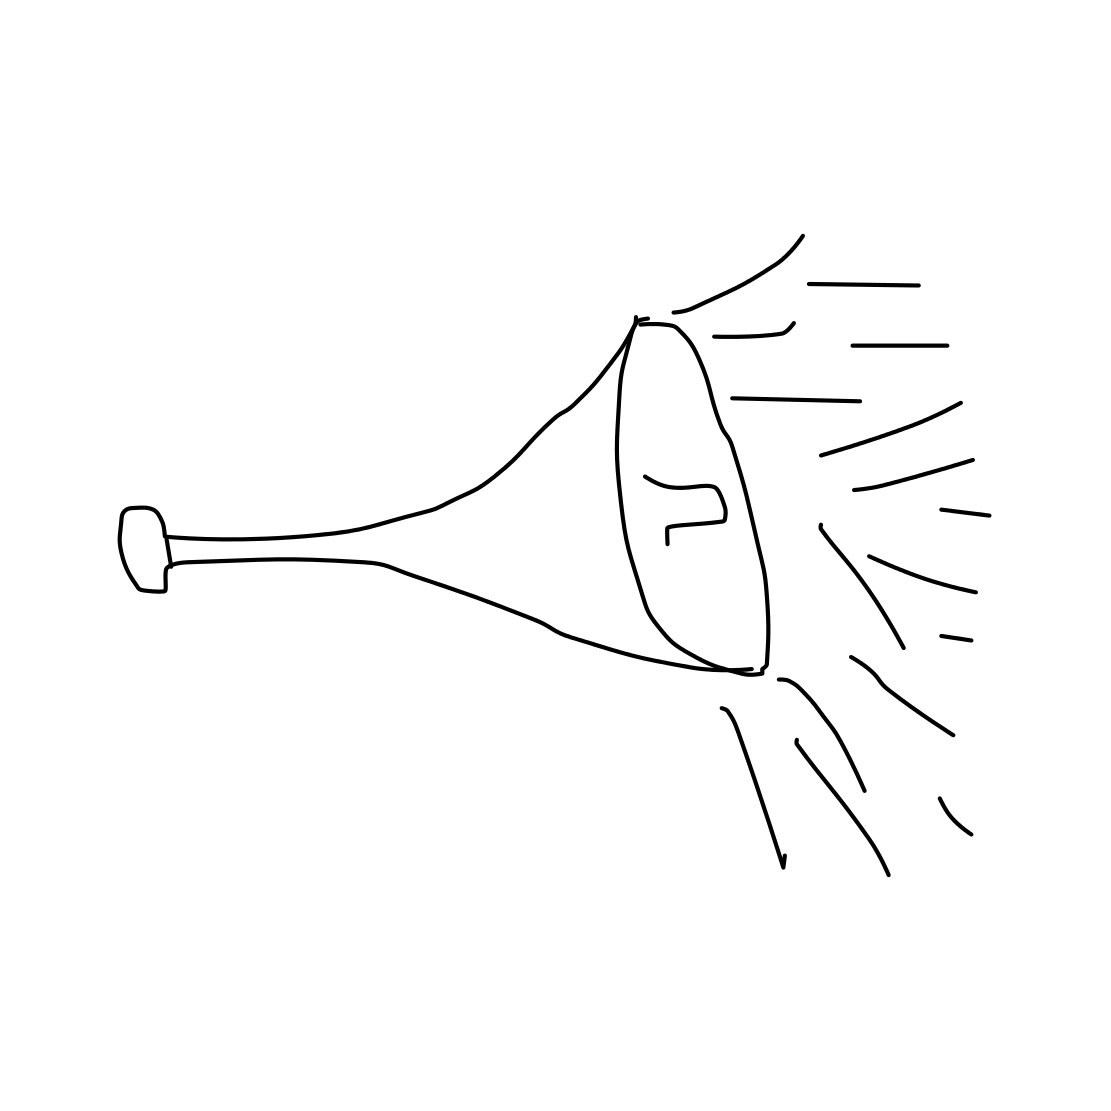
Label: loudspeaker